Question: It happens that the IBOutlets in the new project are connecting to the storyboard of the original project? How to avoid? Or how to disconnect from the ViewController code?

Here you can see MainStoryboard_iphone is storyboard in original project, Main_iPhone_storyboard is storyboard in the new project.
Thanks.
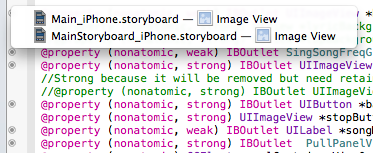
Answer: I would suggest a simple hack if you don't have a lot of classes - create new files for every header file where you declare your 'IBOutlets' and copy over the code - it might as well solve the problem.